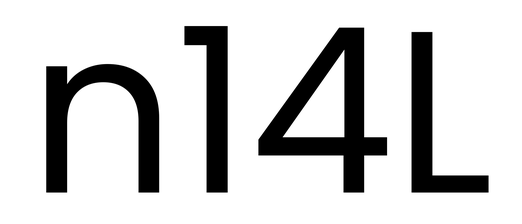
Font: Poppins-Regular